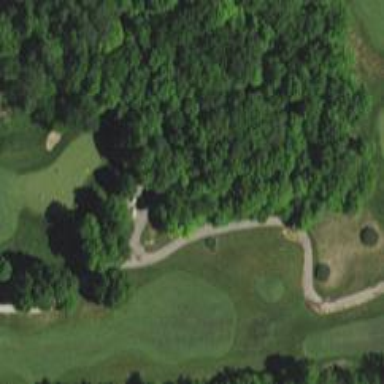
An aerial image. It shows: Path used for both walking and golf.